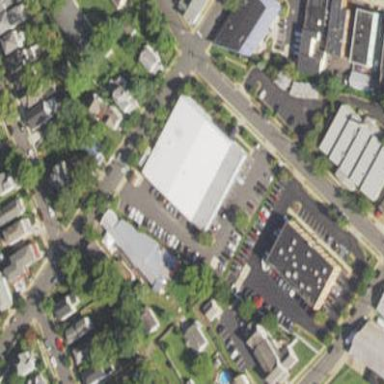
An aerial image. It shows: Clinic building providing healthcare services.